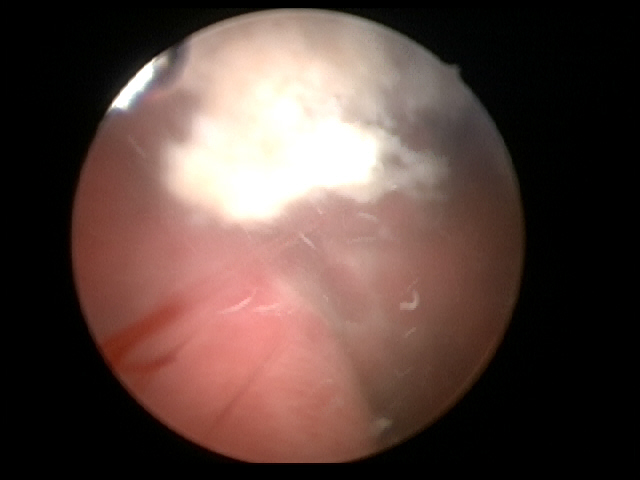
Modality: WLC
Class: Malignant
Subclass: HighGradePapillary
Lesion: L2
Stage: T2
Morphology: Papillary
Bladder cancer association: Yes